Interaction volume radius: 10 \u00c5
Interaction volume height: 15 \u00c5
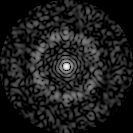
Disorder parameter: 0.7823